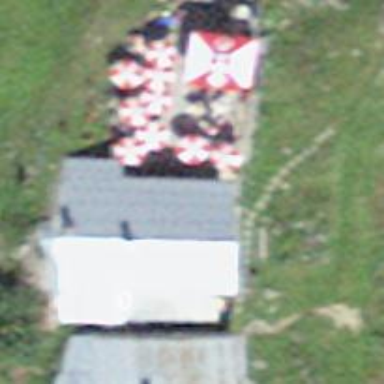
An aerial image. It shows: Restaurant.